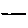
Label: line